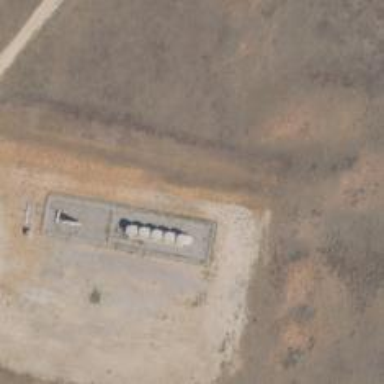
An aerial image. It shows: Storage tank that is man-made.